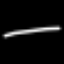
Label: line